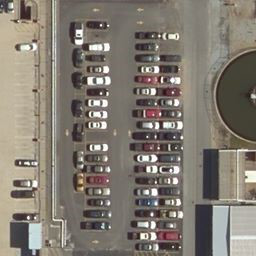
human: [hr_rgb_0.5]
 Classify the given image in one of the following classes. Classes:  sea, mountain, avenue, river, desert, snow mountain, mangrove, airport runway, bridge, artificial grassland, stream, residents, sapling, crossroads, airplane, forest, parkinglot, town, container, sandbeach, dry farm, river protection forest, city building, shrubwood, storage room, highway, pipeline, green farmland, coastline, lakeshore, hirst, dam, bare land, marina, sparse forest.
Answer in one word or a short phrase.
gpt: parkinglot